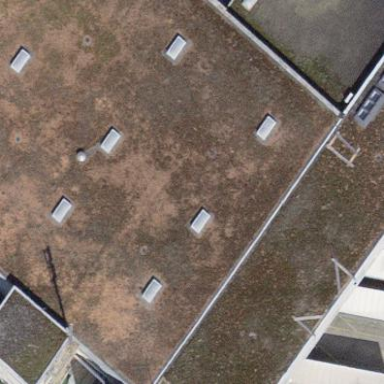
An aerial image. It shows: Part of building.